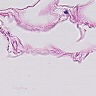
Metastatic tissue present: no